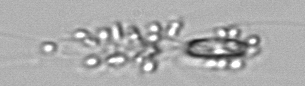
Label: Chaetoceros_didymus_TAG_external_flagellate